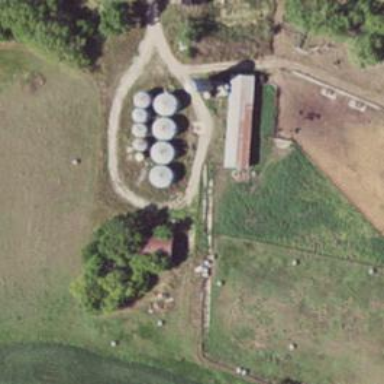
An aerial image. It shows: Silo.